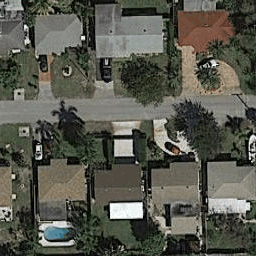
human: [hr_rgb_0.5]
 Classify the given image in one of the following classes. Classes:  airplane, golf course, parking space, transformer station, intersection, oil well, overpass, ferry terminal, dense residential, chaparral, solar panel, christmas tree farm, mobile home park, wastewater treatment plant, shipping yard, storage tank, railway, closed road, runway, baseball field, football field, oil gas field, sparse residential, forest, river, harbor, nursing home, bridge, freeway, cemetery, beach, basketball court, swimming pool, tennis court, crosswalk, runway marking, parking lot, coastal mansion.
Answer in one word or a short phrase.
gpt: dense residential